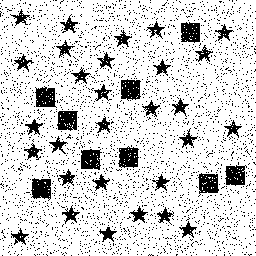
Squares: 9
Triangles: 0
Stars: 29
Total shapes: 38